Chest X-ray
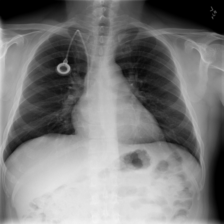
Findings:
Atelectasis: negative
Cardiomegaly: negative
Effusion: negative
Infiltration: negative
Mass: negative
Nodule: negative
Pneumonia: negative
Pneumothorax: negative
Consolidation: negative
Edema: negative
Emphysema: negative
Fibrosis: negative
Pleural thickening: negative
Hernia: negative